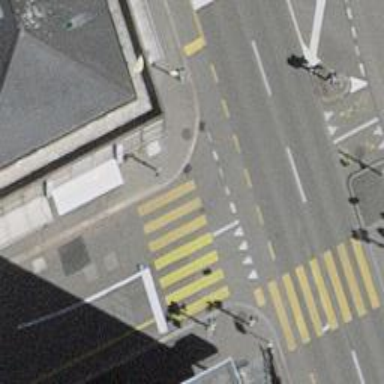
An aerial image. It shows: Road with traffic signals.